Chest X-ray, AP view. Patient: 64 years old, sex F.
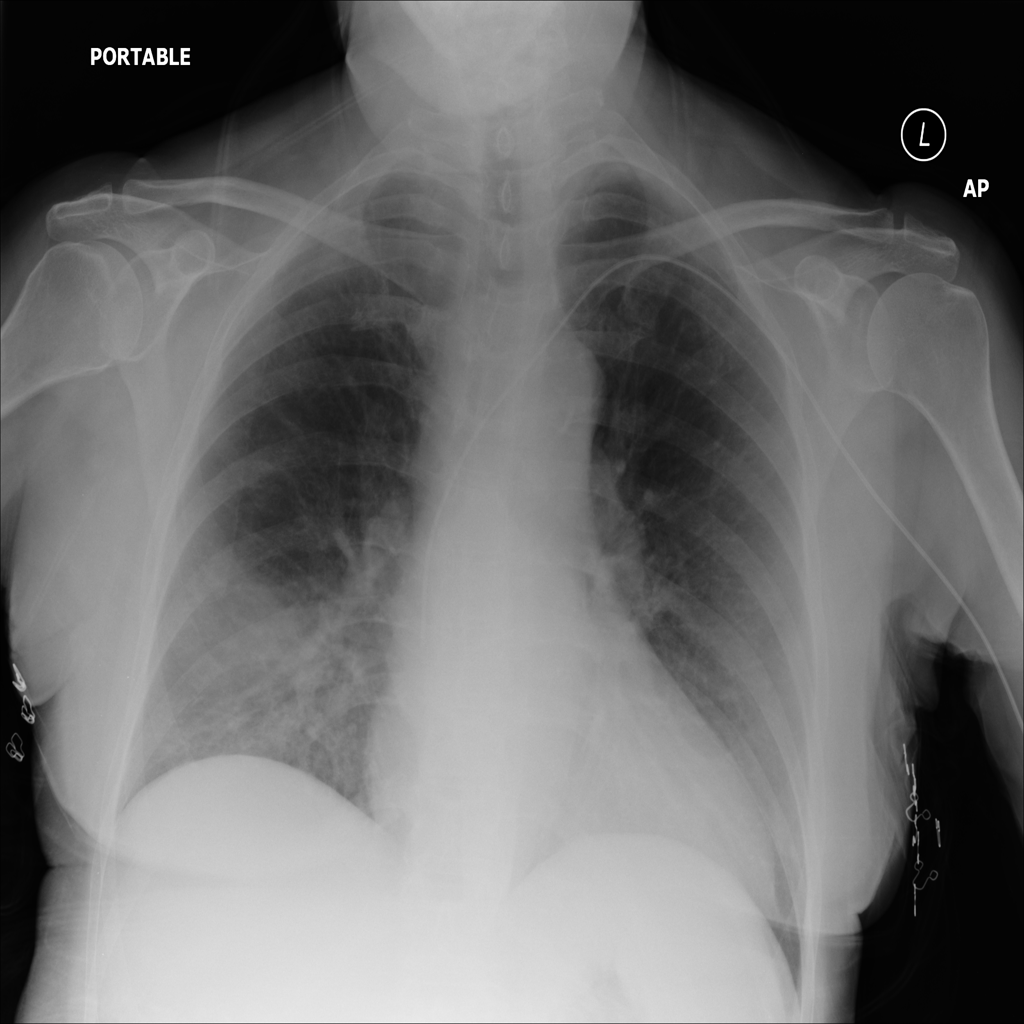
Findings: No Finding